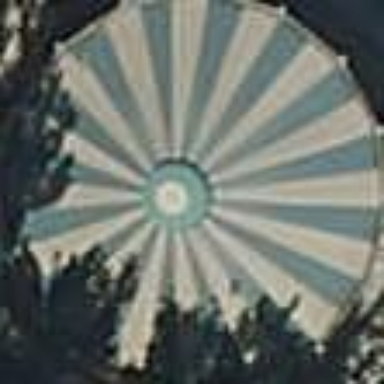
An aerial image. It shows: Attraction in building. The attraction is swing carousel.